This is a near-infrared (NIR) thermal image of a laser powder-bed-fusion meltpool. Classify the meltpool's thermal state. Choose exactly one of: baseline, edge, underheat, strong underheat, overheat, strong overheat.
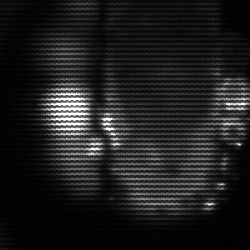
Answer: strong underheat